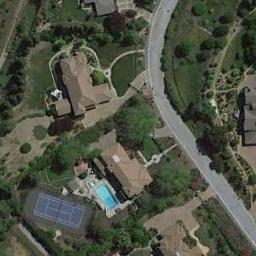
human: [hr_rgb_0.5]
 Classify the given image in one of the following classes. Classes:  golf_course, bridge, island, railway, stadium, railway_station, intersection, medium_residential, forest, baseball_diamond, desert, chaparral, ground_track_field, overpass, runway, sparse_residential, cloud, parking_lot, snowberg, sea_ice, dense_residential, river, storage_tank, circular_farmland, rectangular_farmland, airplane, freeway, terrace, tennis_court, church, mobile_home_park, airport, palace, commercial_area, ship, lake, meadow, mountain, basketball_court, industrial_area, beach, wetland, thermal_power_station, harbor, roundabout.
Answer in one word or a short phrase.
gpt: tennis_court